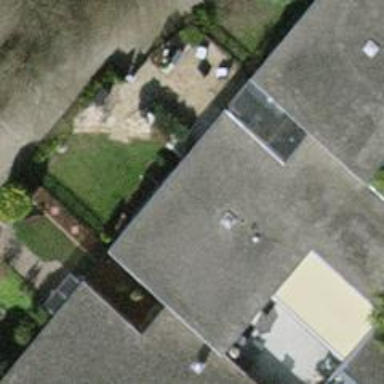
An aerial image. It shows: Terrace building.